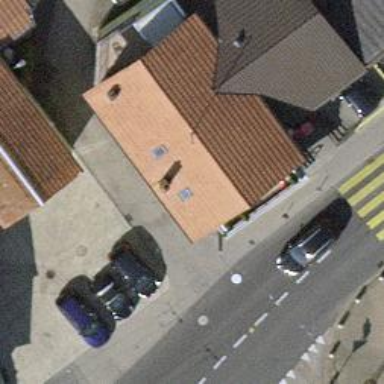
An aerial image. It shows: Fast food establishment.